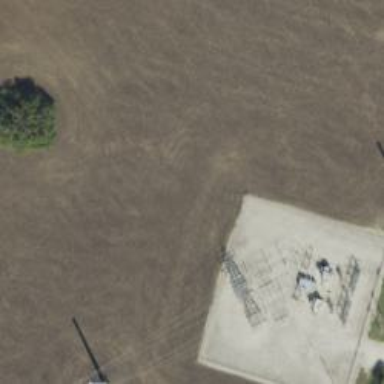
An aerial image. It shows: There is distribution substation enclosed by fence.